Question: I've been using Chrome everyday and for some reason today when I open up the console to retrieve values while debugging, nothing is returned. If I set a breakpoint and hover over a variable it works fine, but typing it in doesn't return anything. Is it possible that there is some sort of setting I accidentally messed with? I have no idea what went wrong overnight :(

The value definitely exists, I am able to return it using the same method in both IE and FF.
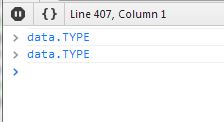
Answer: Be sure that you don't have a filter set in the console